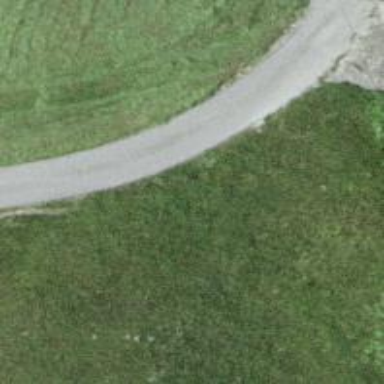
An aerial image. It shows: Service road with paved surface.